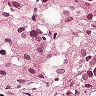
Metastatic tissue present: yes